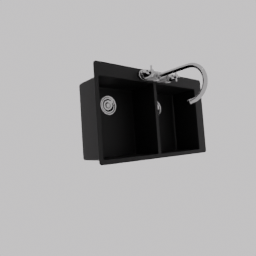
Label: appliances